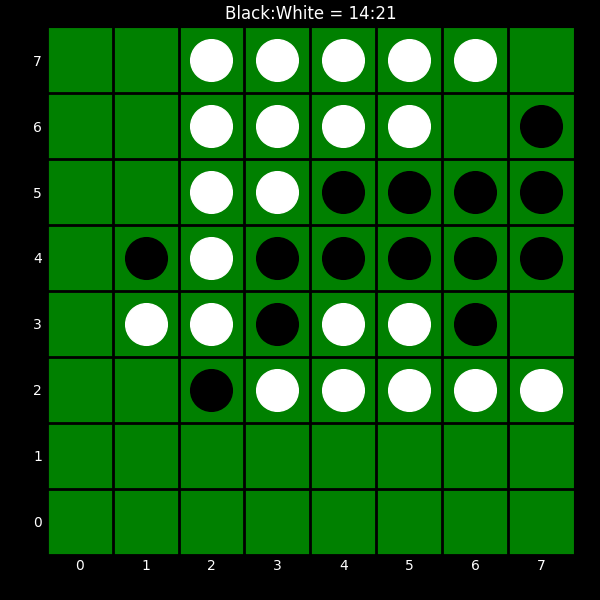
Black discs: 14
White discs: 21